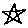
Label: star